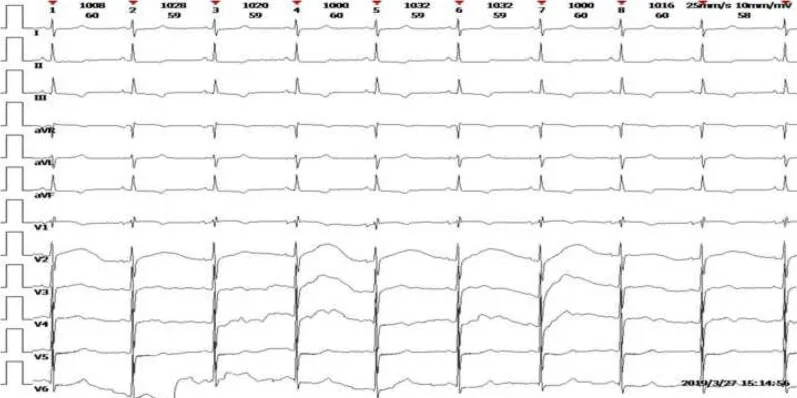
ECG showed ST-T abnormality after 3 months of admission.
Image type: electrography (ekg)